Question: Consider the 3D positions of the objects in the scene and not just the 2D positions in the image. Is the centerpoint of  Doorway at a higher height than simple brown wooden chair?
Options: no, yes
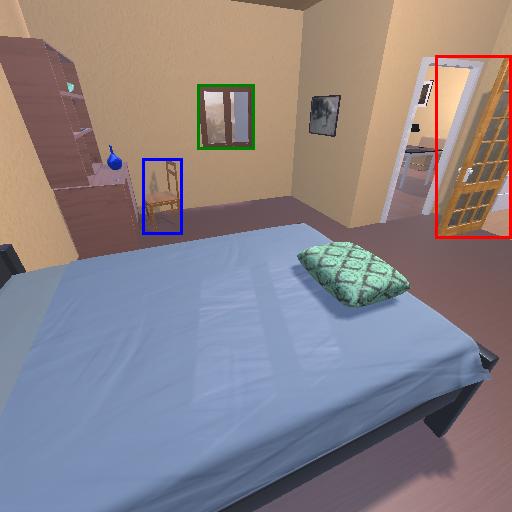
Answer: no